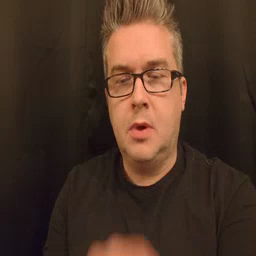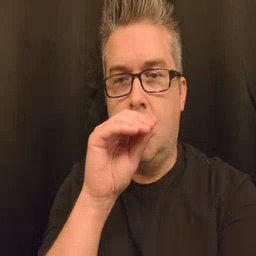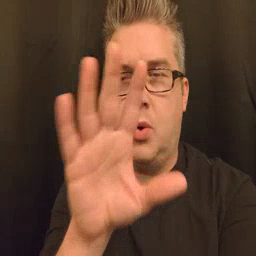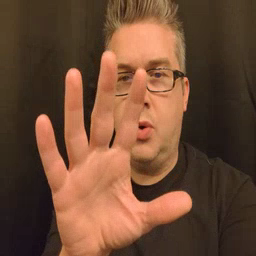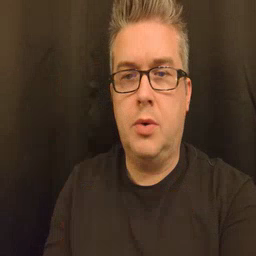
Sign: blow